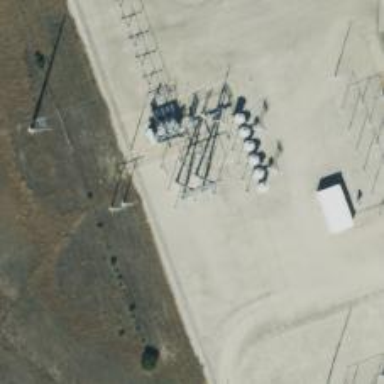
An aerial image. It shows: Power tower.